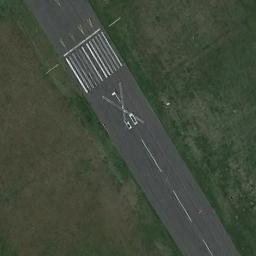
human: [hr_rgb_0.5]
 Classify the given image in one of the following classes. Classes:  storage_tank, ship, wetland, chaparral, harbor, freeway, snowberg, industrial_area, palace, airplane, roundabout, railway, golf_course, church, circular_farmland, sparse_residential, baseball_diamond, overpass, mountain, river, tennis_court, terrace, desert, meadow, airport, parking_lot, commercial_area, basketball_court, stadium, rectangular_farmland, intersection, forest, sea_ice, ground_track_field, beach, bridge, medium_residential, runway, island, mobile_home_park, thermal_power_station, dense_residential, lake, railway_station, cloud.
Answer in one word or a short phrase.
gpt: runway